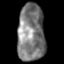
Tissue: lung
Cell type: Epithelial cells
Senescence score: 0.2013
Nuclear area (px): 1520
Mean DAPI intensity: 124.63